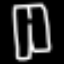
Label: pants